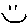
Label: smiley face